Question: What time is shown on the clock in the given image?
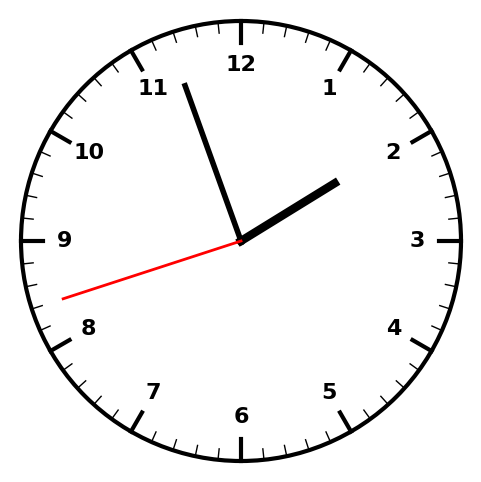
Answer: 01:56:42